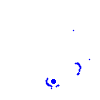
Particle: electron